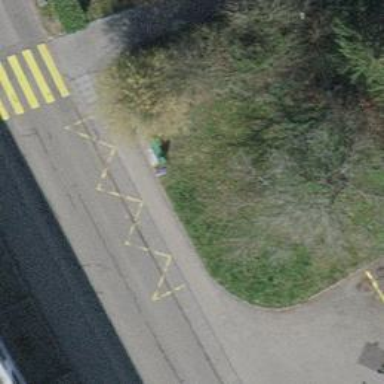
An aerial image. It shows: Bench.